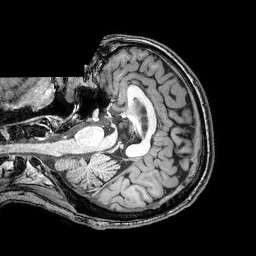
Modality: T1w
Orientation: axial
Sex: male
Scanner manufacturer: philips
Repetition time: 0.008243 s
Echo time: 0.00382 s